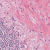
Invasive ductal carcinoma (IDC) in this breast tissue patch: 1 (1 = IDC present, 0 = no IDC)